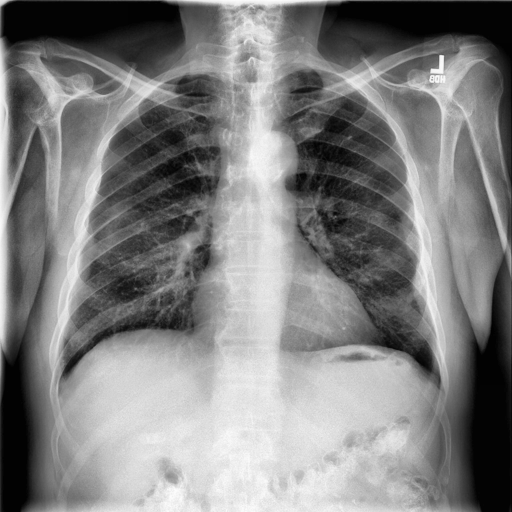
Finding: NORMAL